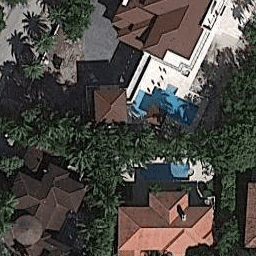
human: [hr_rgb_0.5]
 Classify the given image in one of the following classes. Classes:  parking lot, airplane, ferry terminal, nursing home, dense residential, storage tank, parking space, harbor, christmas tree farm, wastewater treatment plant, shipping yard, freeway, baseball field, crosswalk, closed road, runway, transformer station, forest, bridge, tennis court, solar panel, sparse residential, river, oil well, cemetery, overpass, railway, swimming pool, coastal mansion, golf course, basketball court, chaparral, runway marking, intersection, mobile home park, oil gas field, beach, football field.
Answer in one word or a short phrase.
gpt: coastal mansion